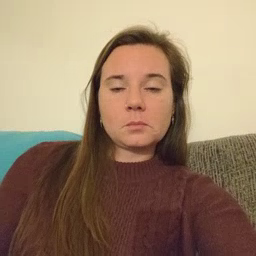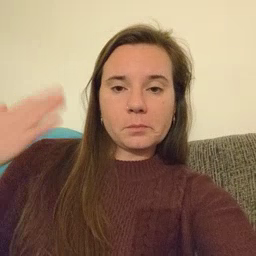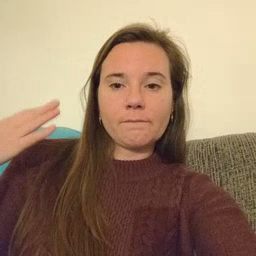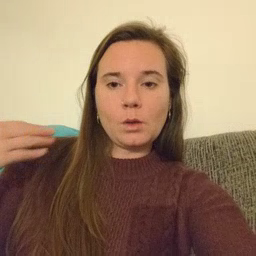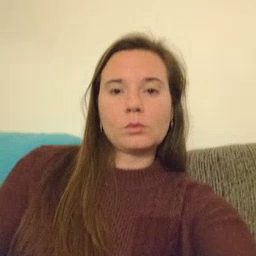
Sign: before